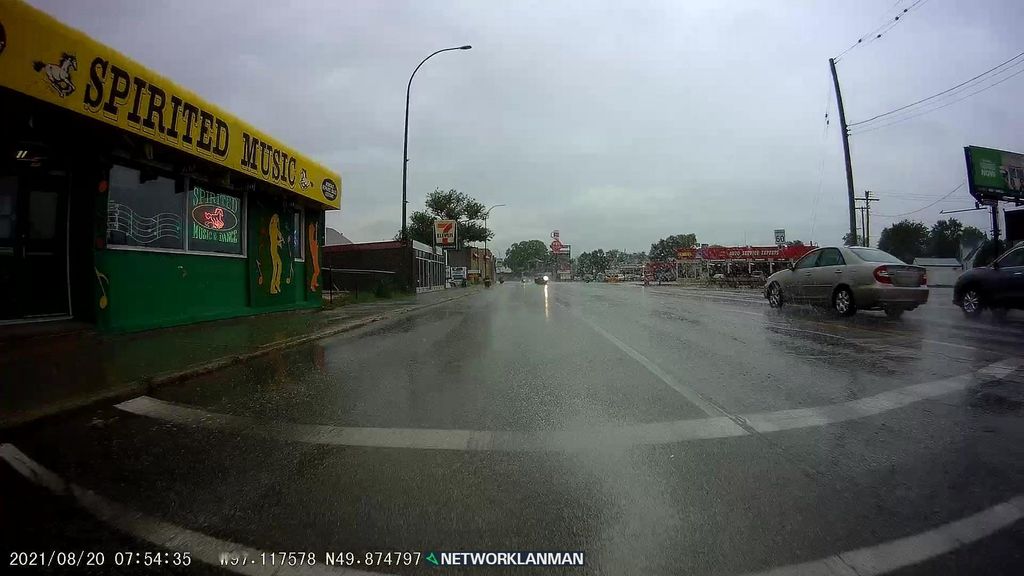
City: winnipeg